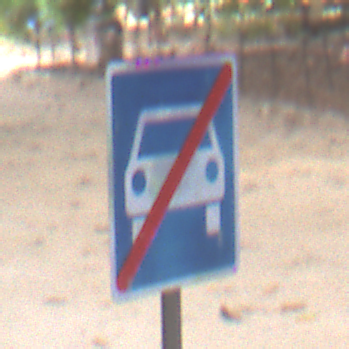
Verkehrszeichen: EndeKraftfahrstrasse
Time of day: MorningAfternoon
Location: Outdoor (Suburban)
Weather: PartlyCloudy
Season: NotSpecified
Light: Natural